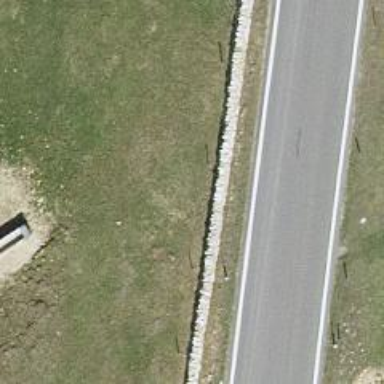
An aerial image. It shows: Wall made of dry stone.